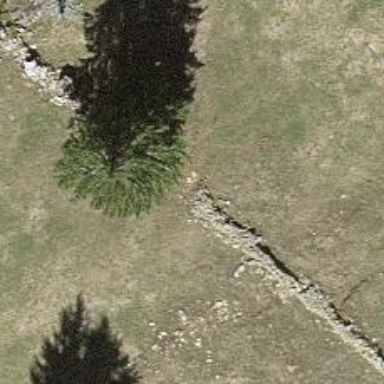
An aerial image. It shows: Wall is shown in the image.